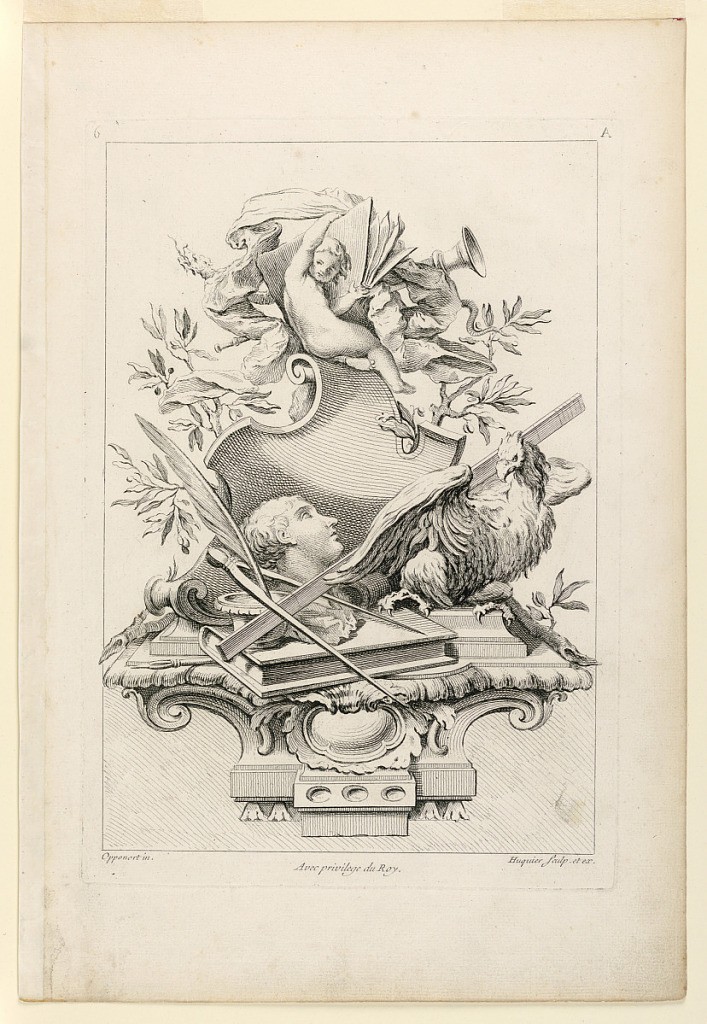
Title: Page Six from "Premier Livre De Differents morceaux A l'Usage de tous ceux qui s'appliquent aux beuax Arts Inventé Par G.M. Oppenort Architecte du Roy Et Gravé par Huquier," Serie A (Moyen Oppenord)
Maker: Gilles-Marie Oppenord, French, 1672–1742
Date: after 1751
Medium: Etching on paper
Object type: Print
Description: On a console heaped together, writing material, a bust, rooster, putti, olive branches, etc. Inscribed upper left: "6"; upper right: "A"; lower left: "Oppenort in."; center: "Avec privilege du Roy"; lower right: "Huquier sculp. et ex".